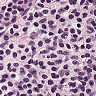
Metastatic tissue present: no